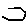
Label: hexagon